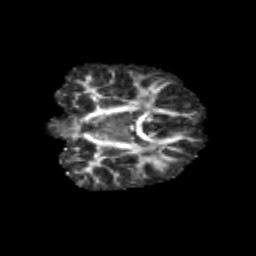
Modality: FA
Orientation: coronal
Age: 11
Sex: female
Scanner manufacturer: siemens
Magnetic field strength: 3 T
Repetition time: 3.8 s
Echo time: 0.07 s